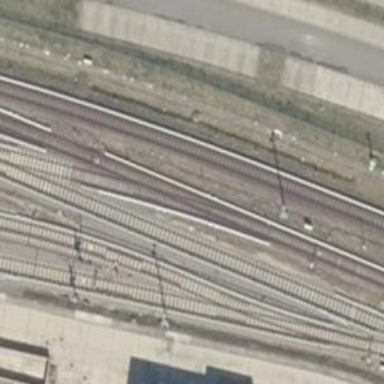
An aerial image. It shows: Railway switch with the turnout on the left side.